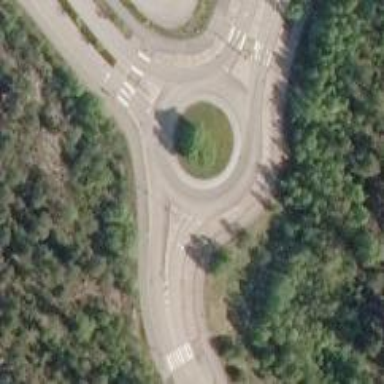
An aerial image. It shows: Road with "give way" sign.